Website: apple
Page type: delivery-shipping
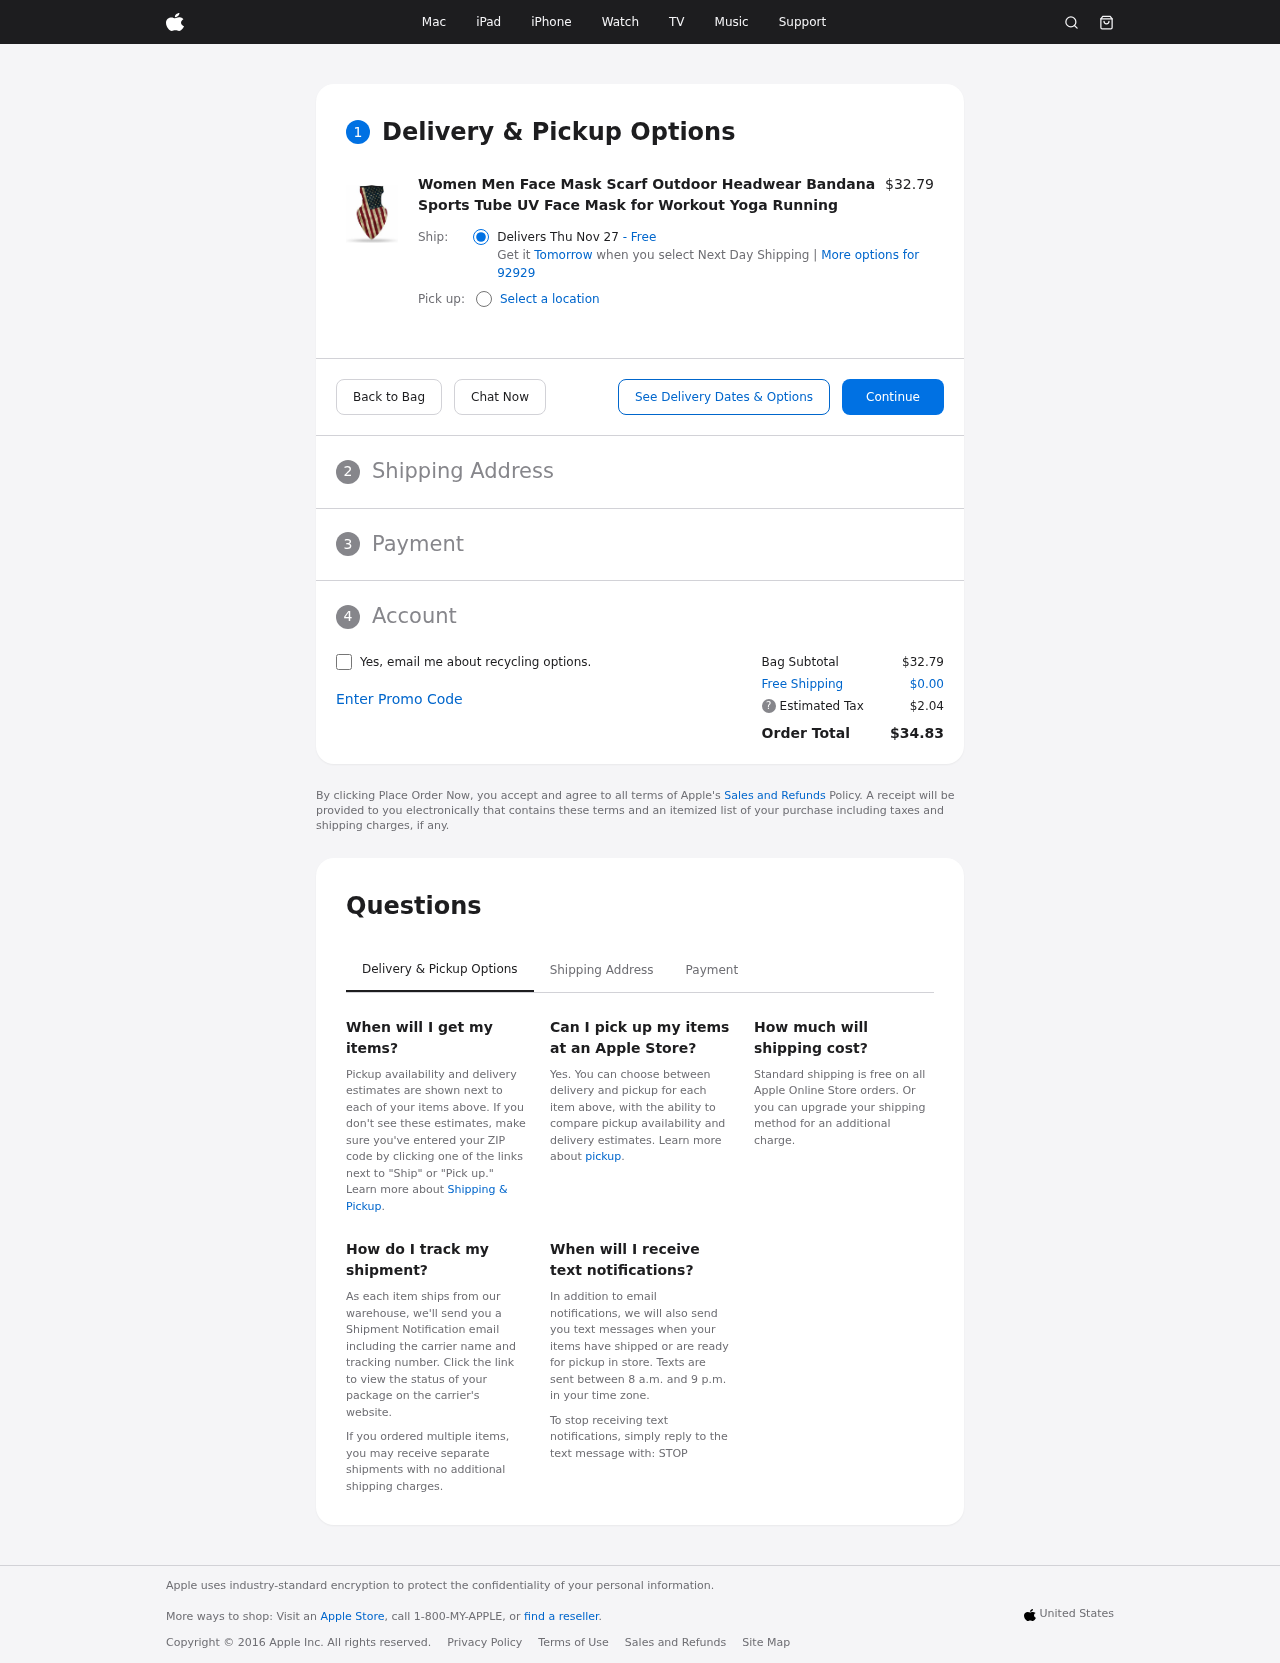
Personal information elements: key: PII_POSTCODE
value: More options for 92929
Product elements: key: PRODUCT1_NAME
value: Women Men Face Mask Scarf Outdoor Headwear Bandana Sports Tube UV Face Mask for Workout Yoga Running
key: PRODUCT1_PRICE
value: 32.79
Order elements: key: ORDER_DELIVERY_DATE
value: Delivers Thu Nov 27
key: ORDER_SUBTOTAL
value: $32.79
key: ORDER_SHIPPING_COST
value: $0.00
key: ORDER_TAX
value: $2.04
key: ORDER_TOTAL
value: $34.83